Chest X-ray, PA view. Patient: 44 years old, sex F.
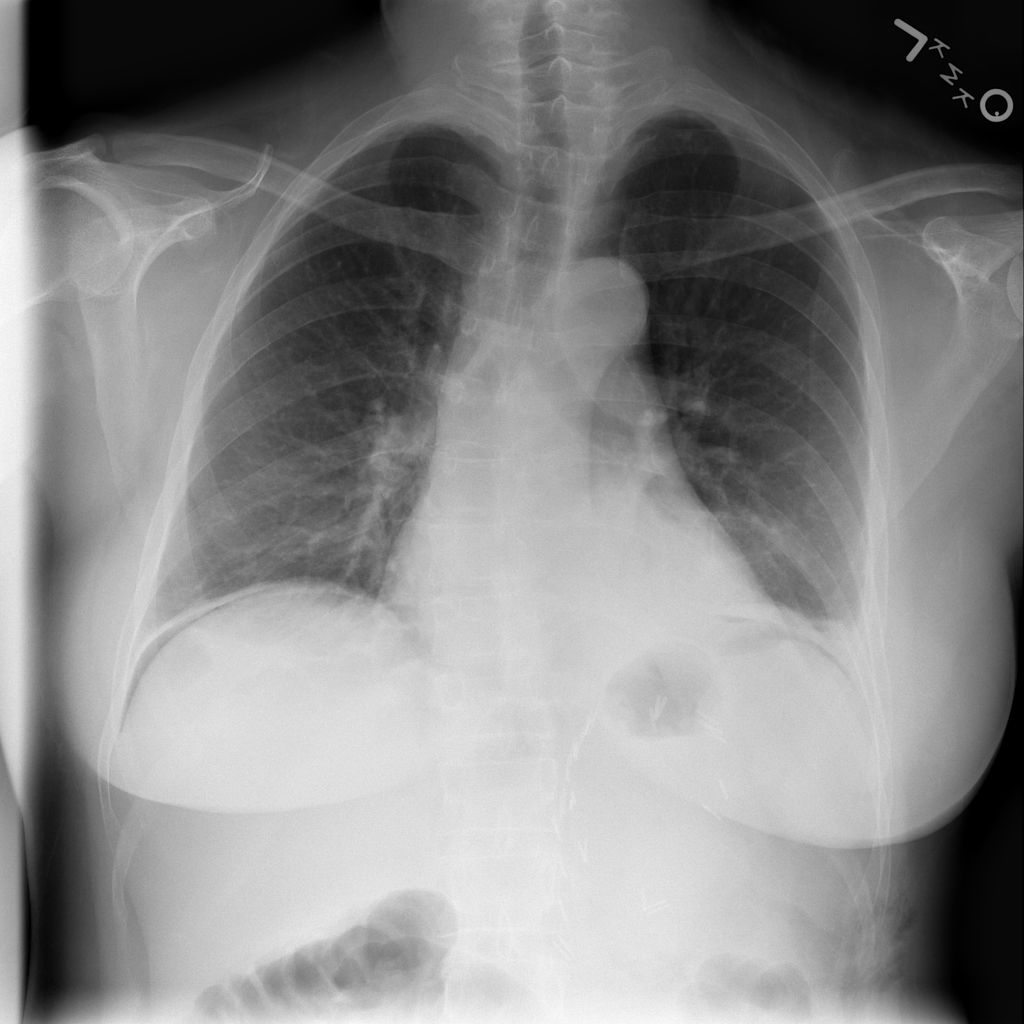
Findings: Atelectasis, Effusion, Infiltration